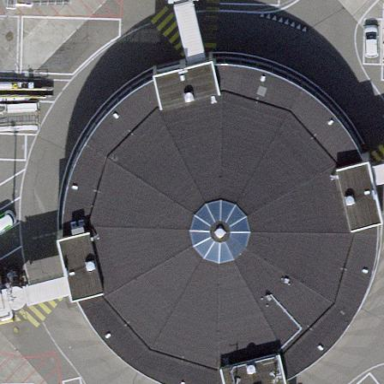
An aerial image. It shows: Terminal building at airport.